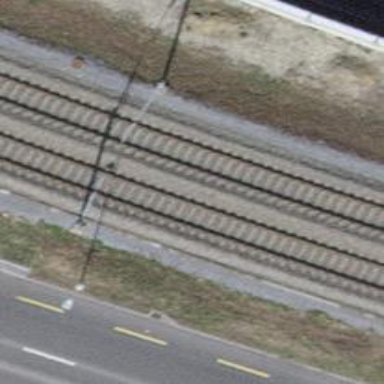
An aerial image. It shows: Railway milestone.